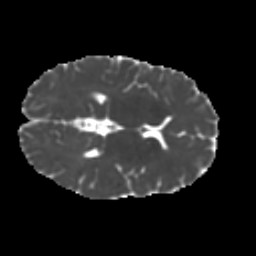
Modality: MD
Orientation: axial
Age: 27
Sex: female
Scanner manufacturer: ge
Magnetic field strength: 3 T
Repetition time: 7.8 s
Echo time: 0.0606 s